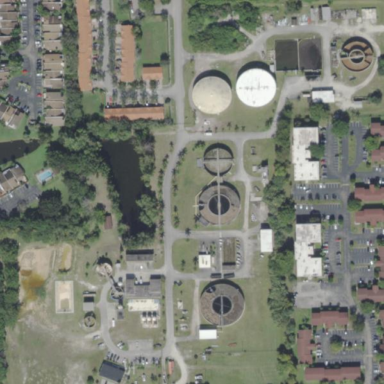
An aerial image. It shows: Wastewater plant.